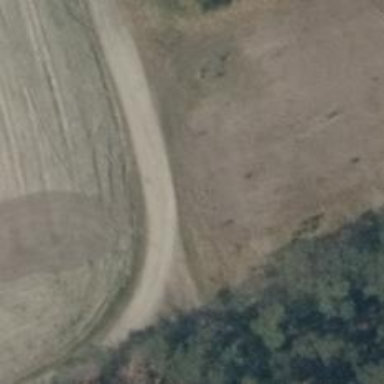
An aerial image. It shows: Gravel track with grade2 quality.